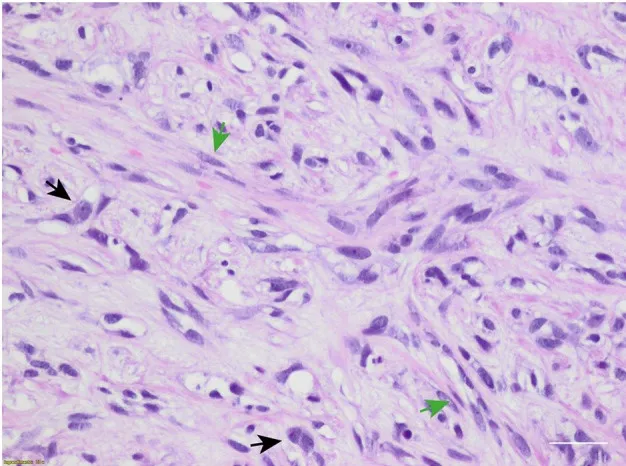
Microscopic hematoxylin and eosin photograph of metaplastic breast carcinoma (MpBC) with coexisting spindled (green arrows) and oval (black arrows) cells. Scale bar: 50 mum.
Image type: pathology (h&e)